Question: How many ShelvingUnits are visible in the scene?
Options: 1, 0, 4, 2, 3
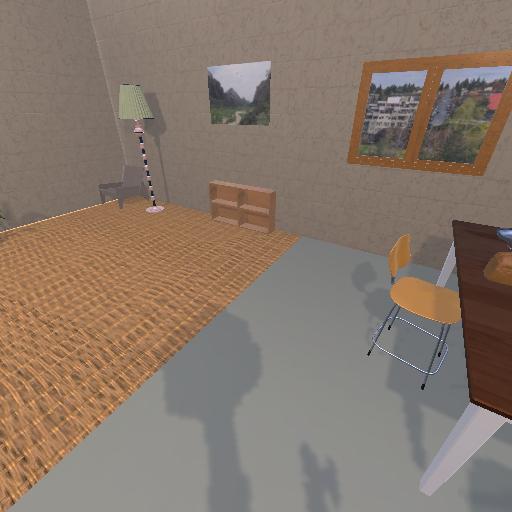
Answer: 1